Field crop: tomato
Growth stage: 2
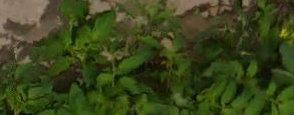
Species: tomato